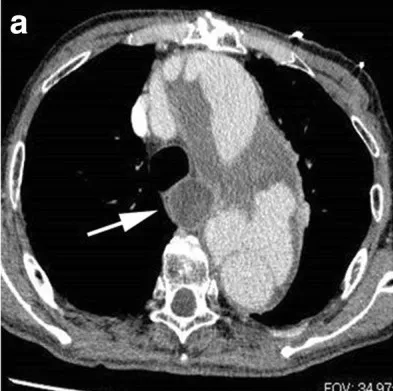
A 76-year-old male with massive hemoptysis. A and b. CT showed two aortic pseudoaneurysms (arrows), which were in contact with the aortic anastomoses. They were attached to the trachea and left bronchus, respectively, which was suggestive of AB fistula formation.
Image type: radiology (ct)